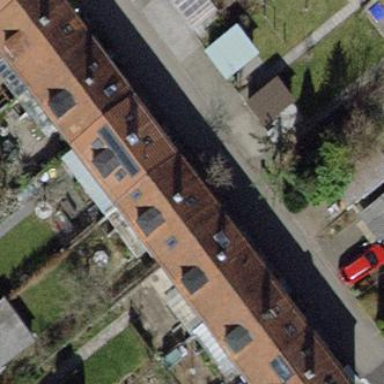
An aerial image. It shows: Gabled house with tile roof.